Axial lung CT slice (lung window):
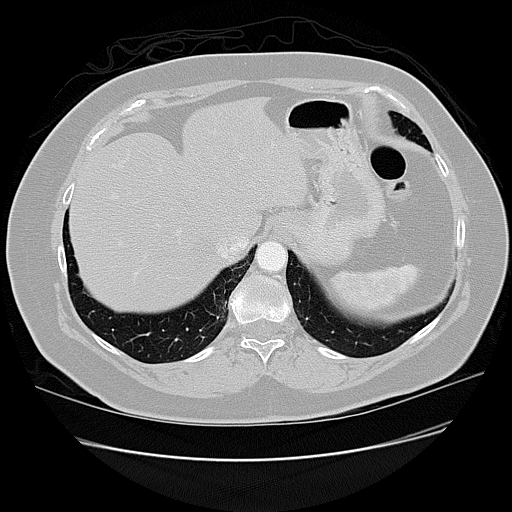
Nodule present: no